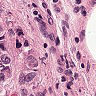
Metastatic tissue present: yes